Interaction volume radius: 5 \u00c5
Interaction volume height: 40 \u00c5
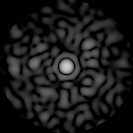
Disorder parameter: 0.8096